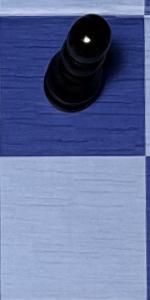
Label: Empty